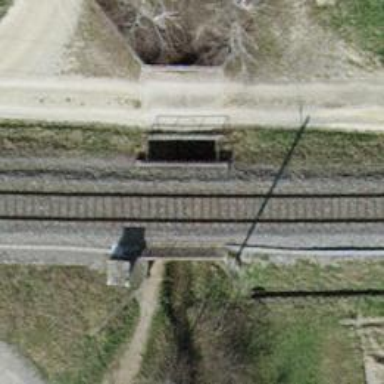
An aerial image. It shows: Single-track railway bridge with contact lines for electrification.